Question: I have US states JSON data as below
'''
{"States":["Alaska","Alabama","Arkansas","American Samoa","Arizona","California","Colorado","Connecticut","District of Columbia","Delaware","Florida","Federated States of Micronesia","Georgia","Guam","Hawaii","Iowa","Idaho","Illinois","Indiana","Kansas","Kentucky","Louisiana","Massachusetts","Maryland","Maine","Marshall Islands","Michigan","Minnesota","Missouri","Northern Marianas","Mississippi","Montana","North Carolina","North Dakota","Nebraska","New Hampshire","New Jersey","New Mexico","Nevada","New York","Ohio","Oklahoma","Oregon","Pennsylvania","Puerto Rico","Palau","Rhode Island","South Carolina","South Dakota","Tennessee","Texas","Utah","Virginia","Virgin Islands","Vermont","Washington","Wisconsin","West Virginia","Wyoming","Armed Forces Europe, the Middle East, and Canada","Armed Forces Pacific","Armed Forces Americas"]}
'''
Now in my web app I deserialize JSON and bind to HTML5 dropdown to get following

What I am trying to get to is that; How can I modify JSON data so that when I bind to dropdown, Value is state code and text is full state name so some thing like this
'''
<option value="IL">Illinois</option>
'''
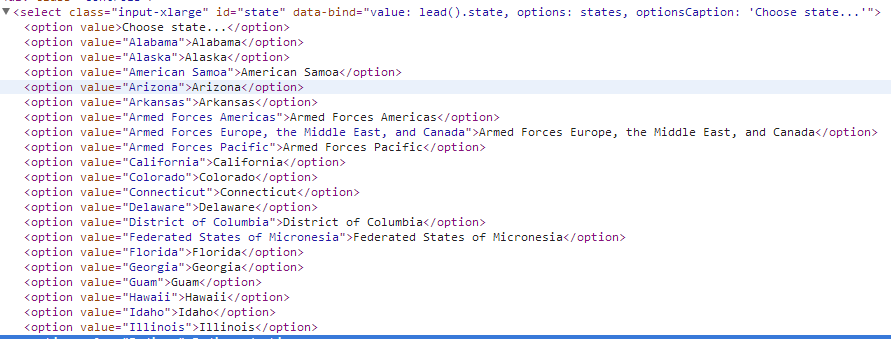
Answer: Please note there is 'options' and 'optionsText' in the 'data-bind' attribute for a '<select>' element.
If you json is:
'''
States:[
{ name:'Illinois', value:'IL'},
{ name:..., value:...},
....
]
<select data-bind="
options: value, // IL, ...
optionsText: name, // Illinois, ...
value: lead().state,
optionsCaption: 'Choose state...'">
</select>
'''